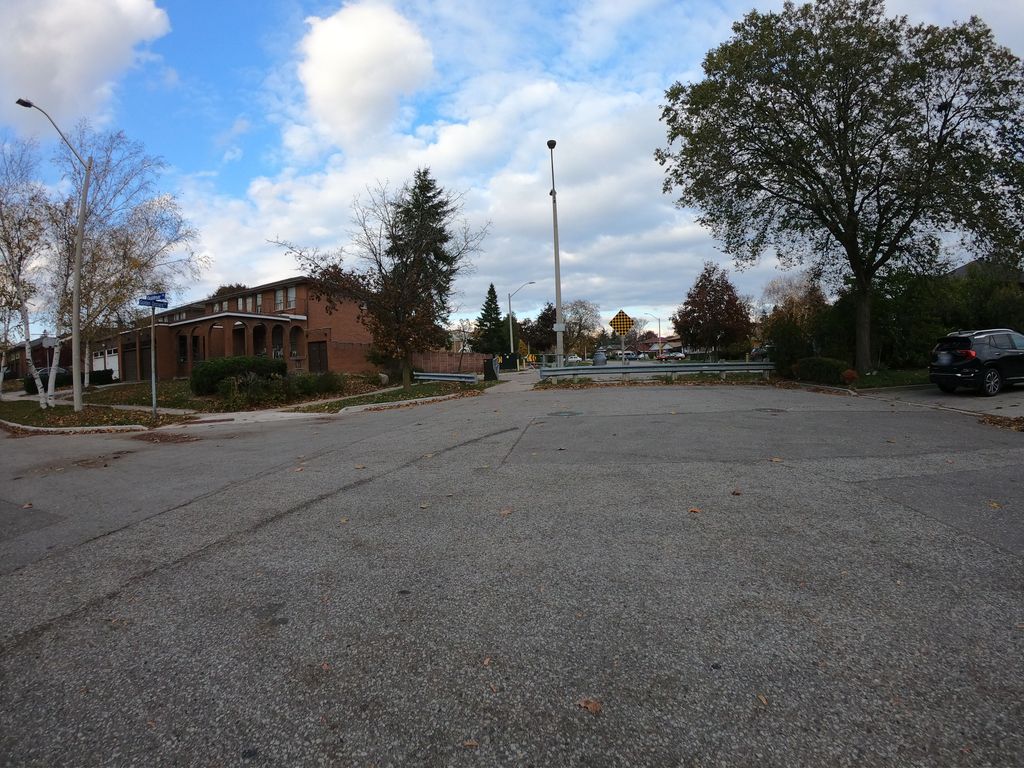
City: toronto